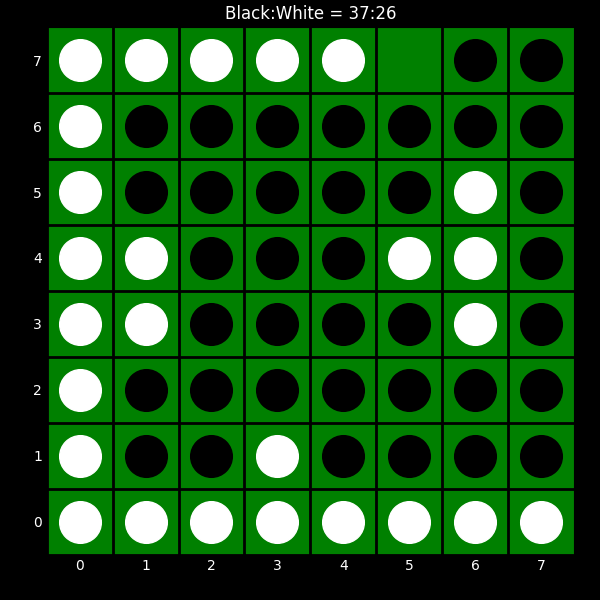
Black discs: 37
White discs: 26